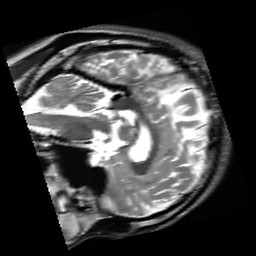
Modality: inplaneT2
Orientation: sagittal
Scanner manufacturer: siemens
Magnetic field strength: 3 T
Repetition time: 7.02 s
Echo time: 0.069 s